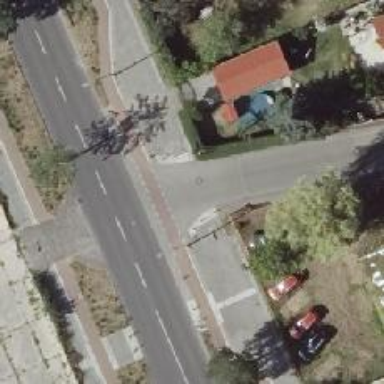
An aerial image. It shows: Uncontrolled crossing on the road.